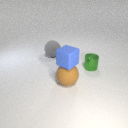
small blue rubber cube above large brown rubber sphere